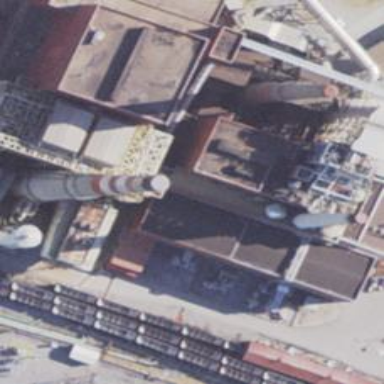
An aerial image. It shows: Steam turbine generator.